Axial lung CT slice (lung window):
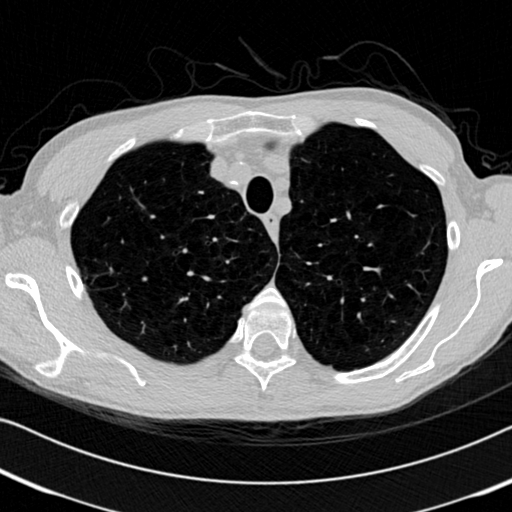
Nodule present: no